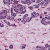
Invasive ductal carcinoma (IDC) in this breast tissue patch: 1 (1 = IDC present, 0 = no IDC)